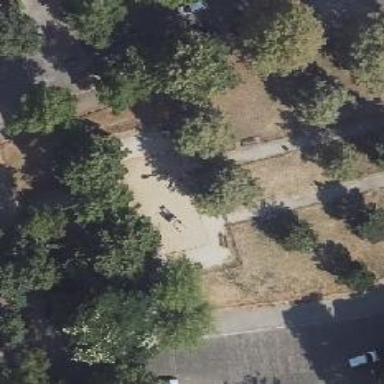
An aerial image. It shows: Table in playground.